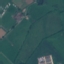
Land use / land cover: Pasture